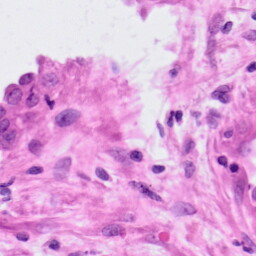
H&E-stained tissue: Lung